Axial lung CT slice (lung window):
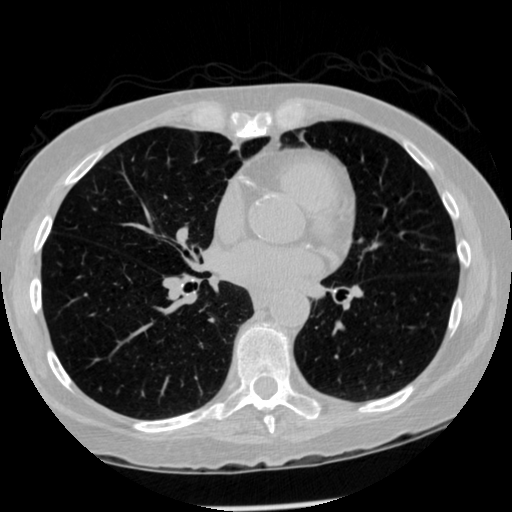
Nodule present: no